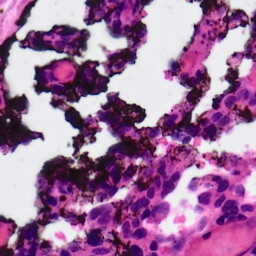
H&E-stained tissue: Ovarian